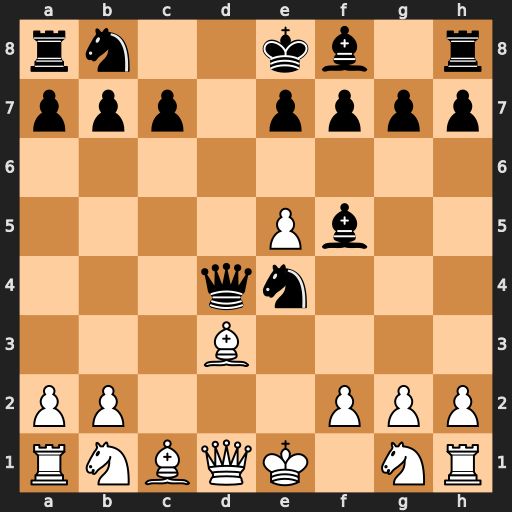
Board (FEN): rn2kb1r/ppp1pppp/8/4Pb2/3qn3/3B4/PP3PPP/RNBQK1NR
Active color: w
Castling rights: KQkq
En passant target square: -
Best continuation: Bb5+ c6 Qxd4